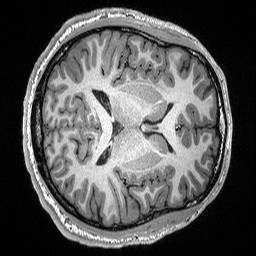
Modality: T1w
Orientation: axial
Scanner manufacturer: siemens
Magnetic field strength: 3 T
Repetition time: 2.3 s
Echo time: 0.00298 s